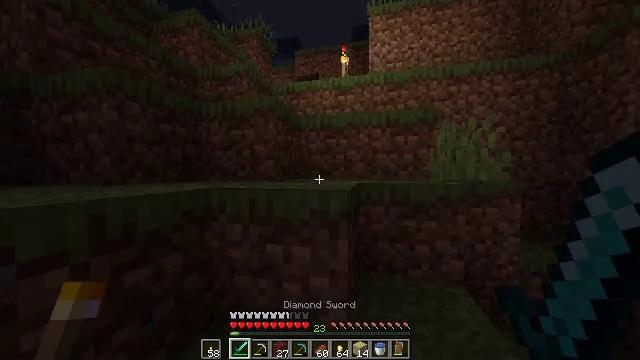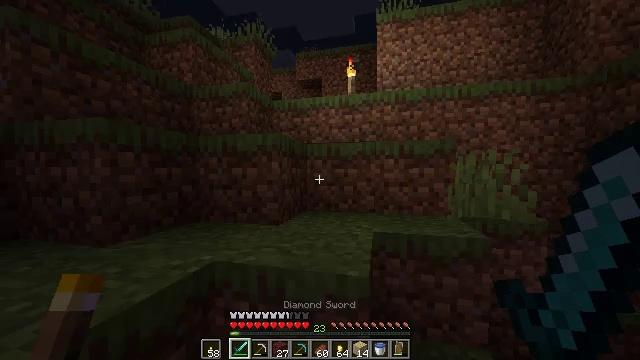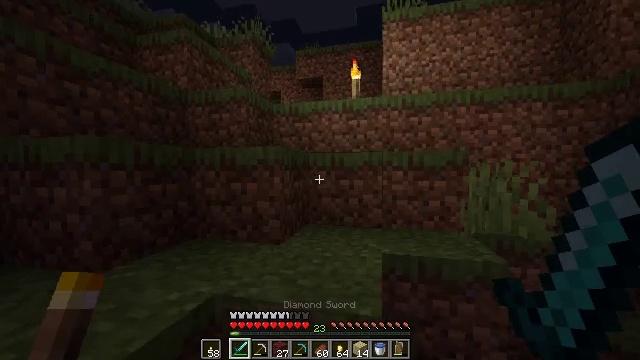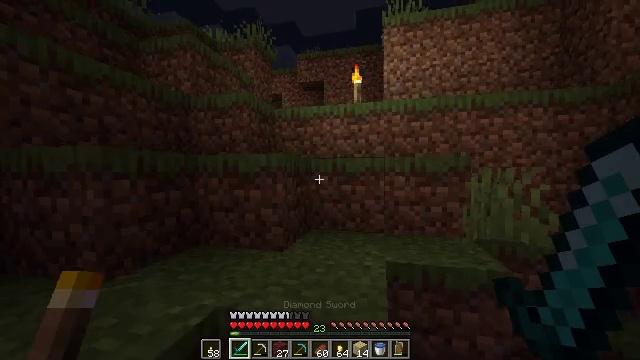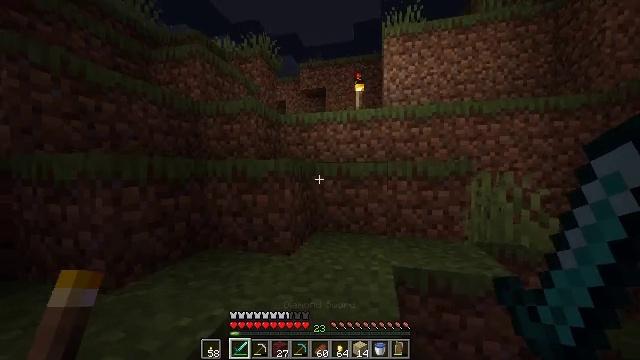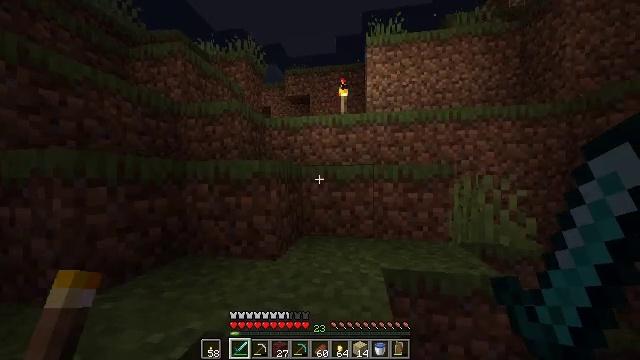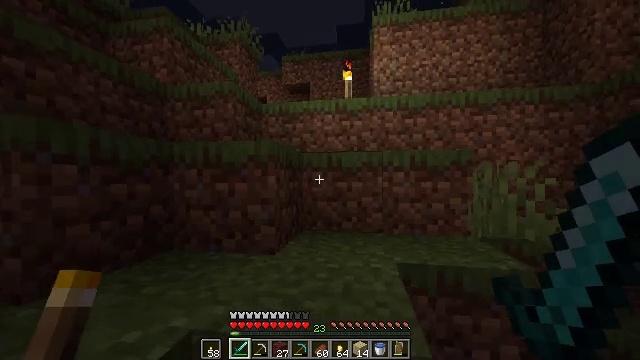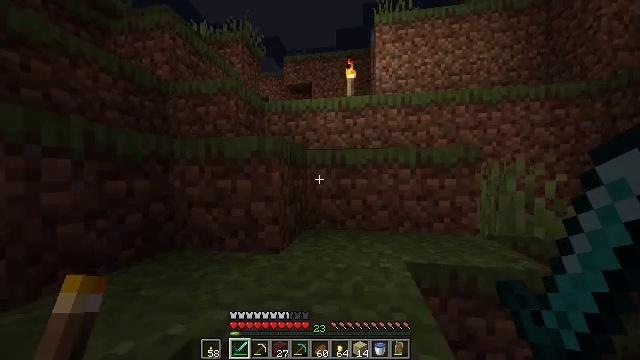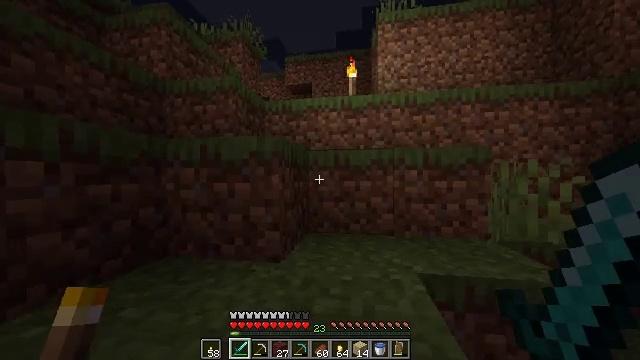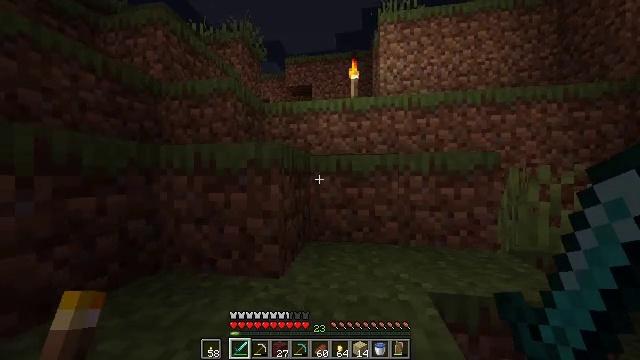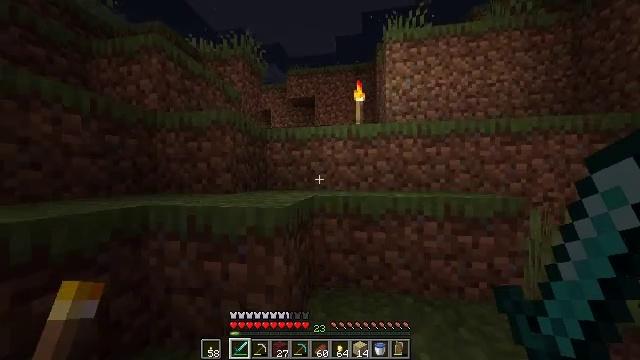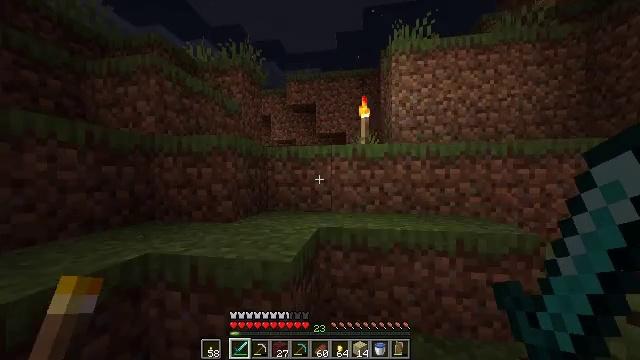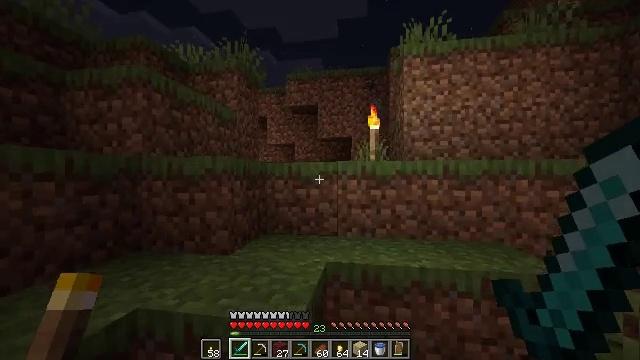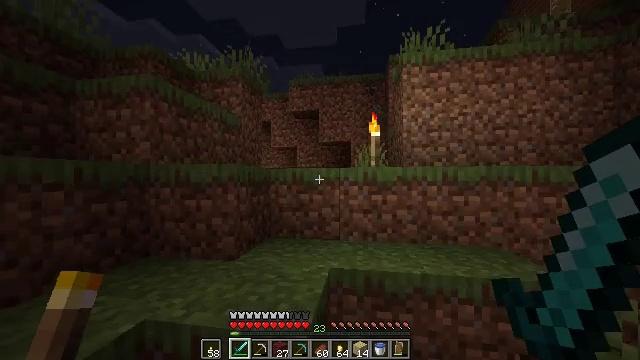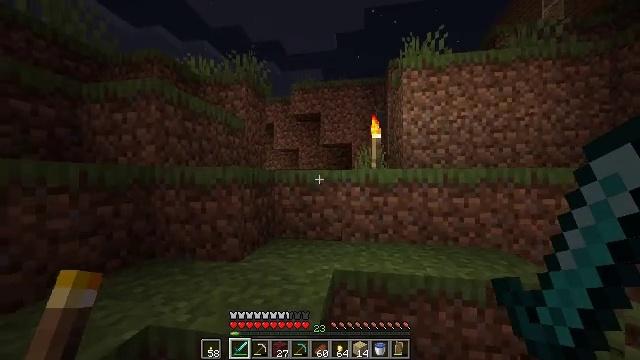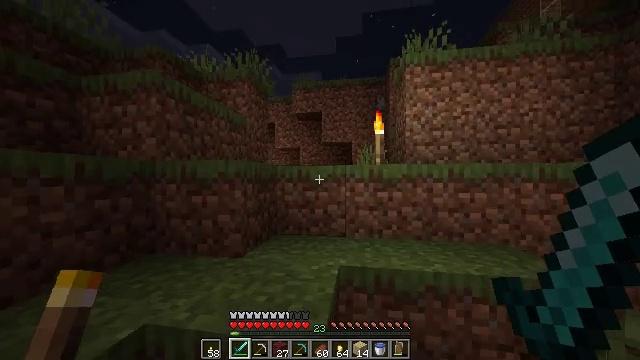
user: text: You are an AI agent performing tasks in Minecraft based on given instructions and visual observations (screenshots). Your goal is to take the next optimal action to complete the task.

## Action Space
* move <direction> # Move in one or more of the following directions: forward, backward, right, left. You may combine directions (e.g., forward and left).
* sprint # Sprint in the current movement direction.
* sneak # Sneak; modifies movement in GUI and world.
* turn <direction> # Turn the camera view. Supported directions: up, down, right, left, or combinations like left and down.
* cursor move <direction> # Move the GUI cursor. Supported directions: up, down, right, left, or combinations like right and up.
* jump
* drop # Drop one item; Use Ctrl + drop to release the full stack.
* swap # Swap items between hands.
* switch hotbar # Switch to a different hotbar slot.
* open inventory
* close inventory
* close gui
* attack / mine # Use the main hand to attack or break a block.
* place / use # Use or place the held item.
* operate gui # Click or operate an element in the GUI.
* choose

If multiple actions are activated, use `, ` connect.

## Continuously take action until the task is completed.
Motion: motion action
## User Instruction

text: Open the furnace and craft a gold ingot.
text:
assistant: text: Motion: move forward, sprint, jump
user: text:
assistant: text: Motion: move forward, sprint, jump
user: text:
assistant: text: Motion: move forward, sprint, jump
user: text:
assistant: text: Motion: move forward, sprint, jump
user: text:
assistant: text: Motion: move forward, sprint, turn right and up, jump
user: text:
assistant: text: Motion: move forward, sprint, jump
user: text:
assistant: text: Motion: move forward, sprint, jump
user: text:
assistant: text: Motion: move forward, sprint, jump
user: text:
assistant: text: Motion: move forward, sprint, jump
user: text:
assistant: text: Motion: move forward, sprint, jump
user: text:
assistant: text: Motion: move forward, sprint, jump
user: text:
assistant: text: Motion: move forward, sprint, jump
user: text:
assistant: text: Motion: move forward, sprint, jump
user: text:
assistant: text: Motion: move forward, sprint, jump
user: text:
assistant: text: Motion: move forward, sprint, jump
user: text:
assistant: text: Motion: move forward, sprint, jump
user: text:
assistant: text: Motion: move forward, sprint, jump
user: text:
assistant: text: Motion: move forward, sprint, jump
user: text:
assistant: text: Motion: move forward, sprint, jump
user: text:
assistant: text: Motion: move forward, sprint, jump
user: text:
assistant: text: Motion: move forward, sprint, jump
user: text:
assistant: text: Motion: move forward, sprint, jump
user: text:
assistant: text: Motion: move forward, sprint, jump
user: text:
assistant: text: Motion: move forward, sprint, jump
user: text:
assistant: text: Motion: move forward, sprint, jump
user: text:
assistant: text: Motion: move forward, sprint, jump
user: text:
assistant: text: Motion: move forward and move right, sprint, jump
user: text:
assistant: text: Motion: move forward and move right, sprint, jump
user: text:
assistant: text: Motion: move forward and move right, sprint, jump
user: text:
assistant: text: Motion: move forward, sprint, jump